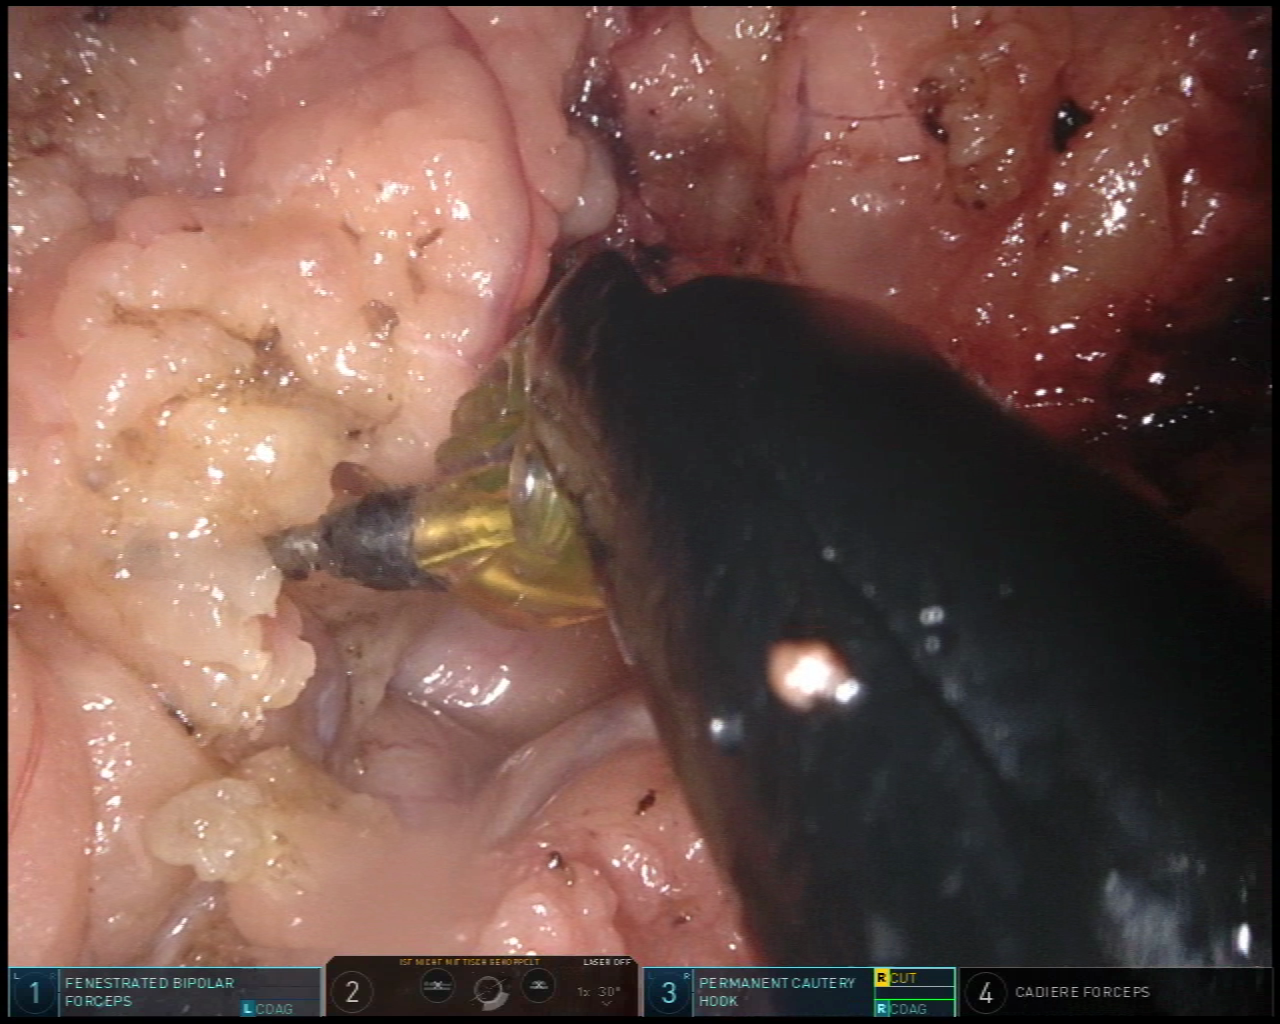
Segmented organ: stomach
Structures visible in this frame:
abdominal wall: no
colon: no
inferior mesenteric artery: no
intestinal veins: no
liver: no
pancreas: no
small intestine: no
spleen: no
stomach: yes
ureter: no
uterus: no
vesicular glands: no